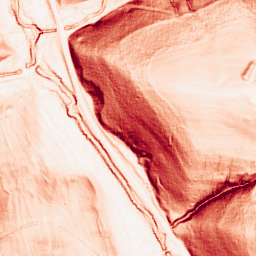
Category: morphological
Decomposition family: morphological_gradient
Decomposition parameters: size: 3
shape: square
Upsampling method: fft_zeropad
Upsampling parameters: scale: 4
Upsampling scale: 4